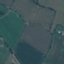
Label: Pasture